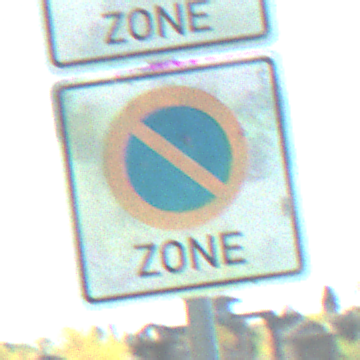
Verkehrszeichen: BeginnEingeschraenktesHalteverbotZone
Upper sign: BeginnZone20
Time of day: Midday
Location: Outdoor (Special)
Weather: PartlyCloudy
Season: NotSpecified
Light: Natural